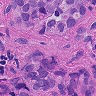
Metastatic tissue present: yes